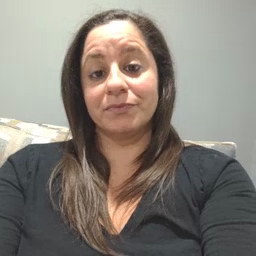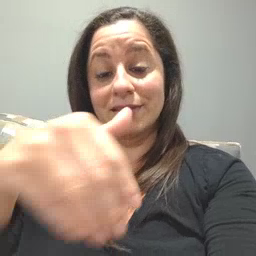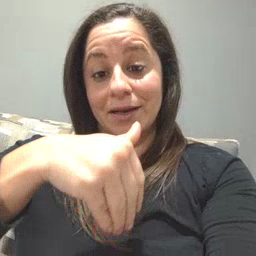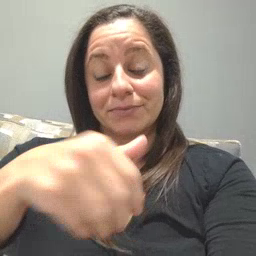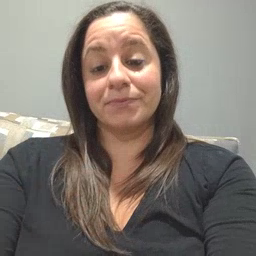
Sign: night